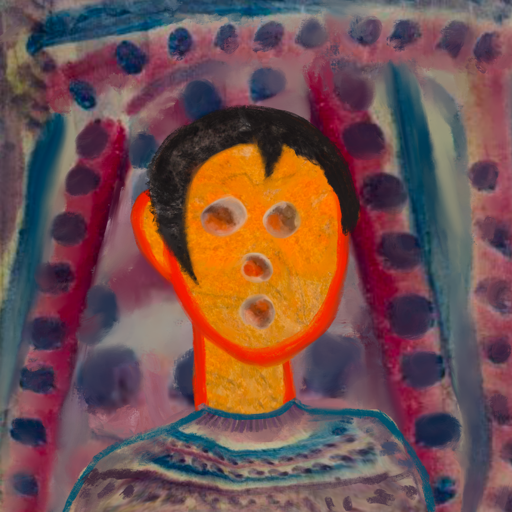
Background: HillGirl, Head And Neck Front: Sisters, Face Front: Rupkatha, Bust: HillGirl, Hair Front: Roy_Bahadur, Head Accessory: Blank, Second Necklace: Blank, Necklace: Blank, Baby: Blank